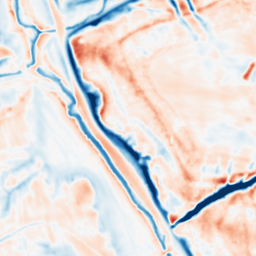
Category: multiscale
Decomposition family: dog_multiscale
Decomposition parameters: sigma_ratio: 1.6
n_scales: 4
base_sigma: 1
Upsampling method: bicubic_16x
Upsampling parameters: scale: 16
Upsampling scale: 16